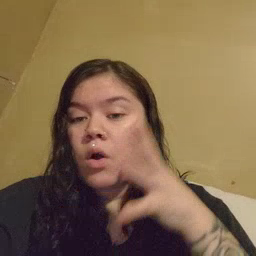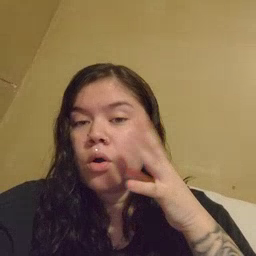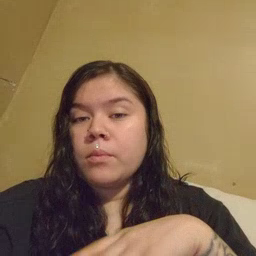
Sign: farm